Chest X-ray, AP view. Patient: 20 years old, sex F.
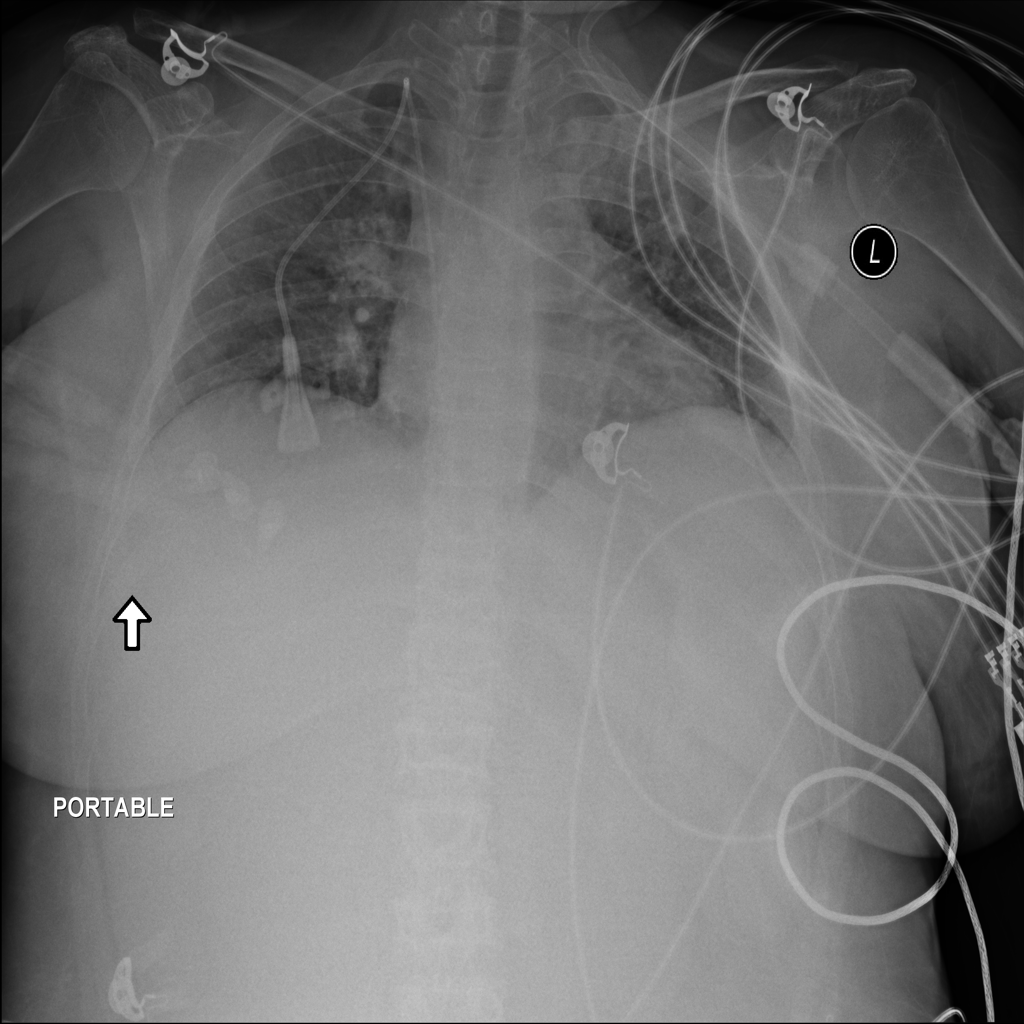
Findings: No Finding